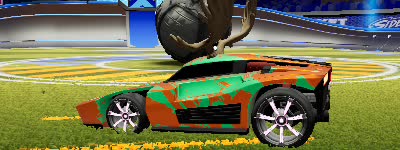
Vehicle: breakout